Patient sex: F
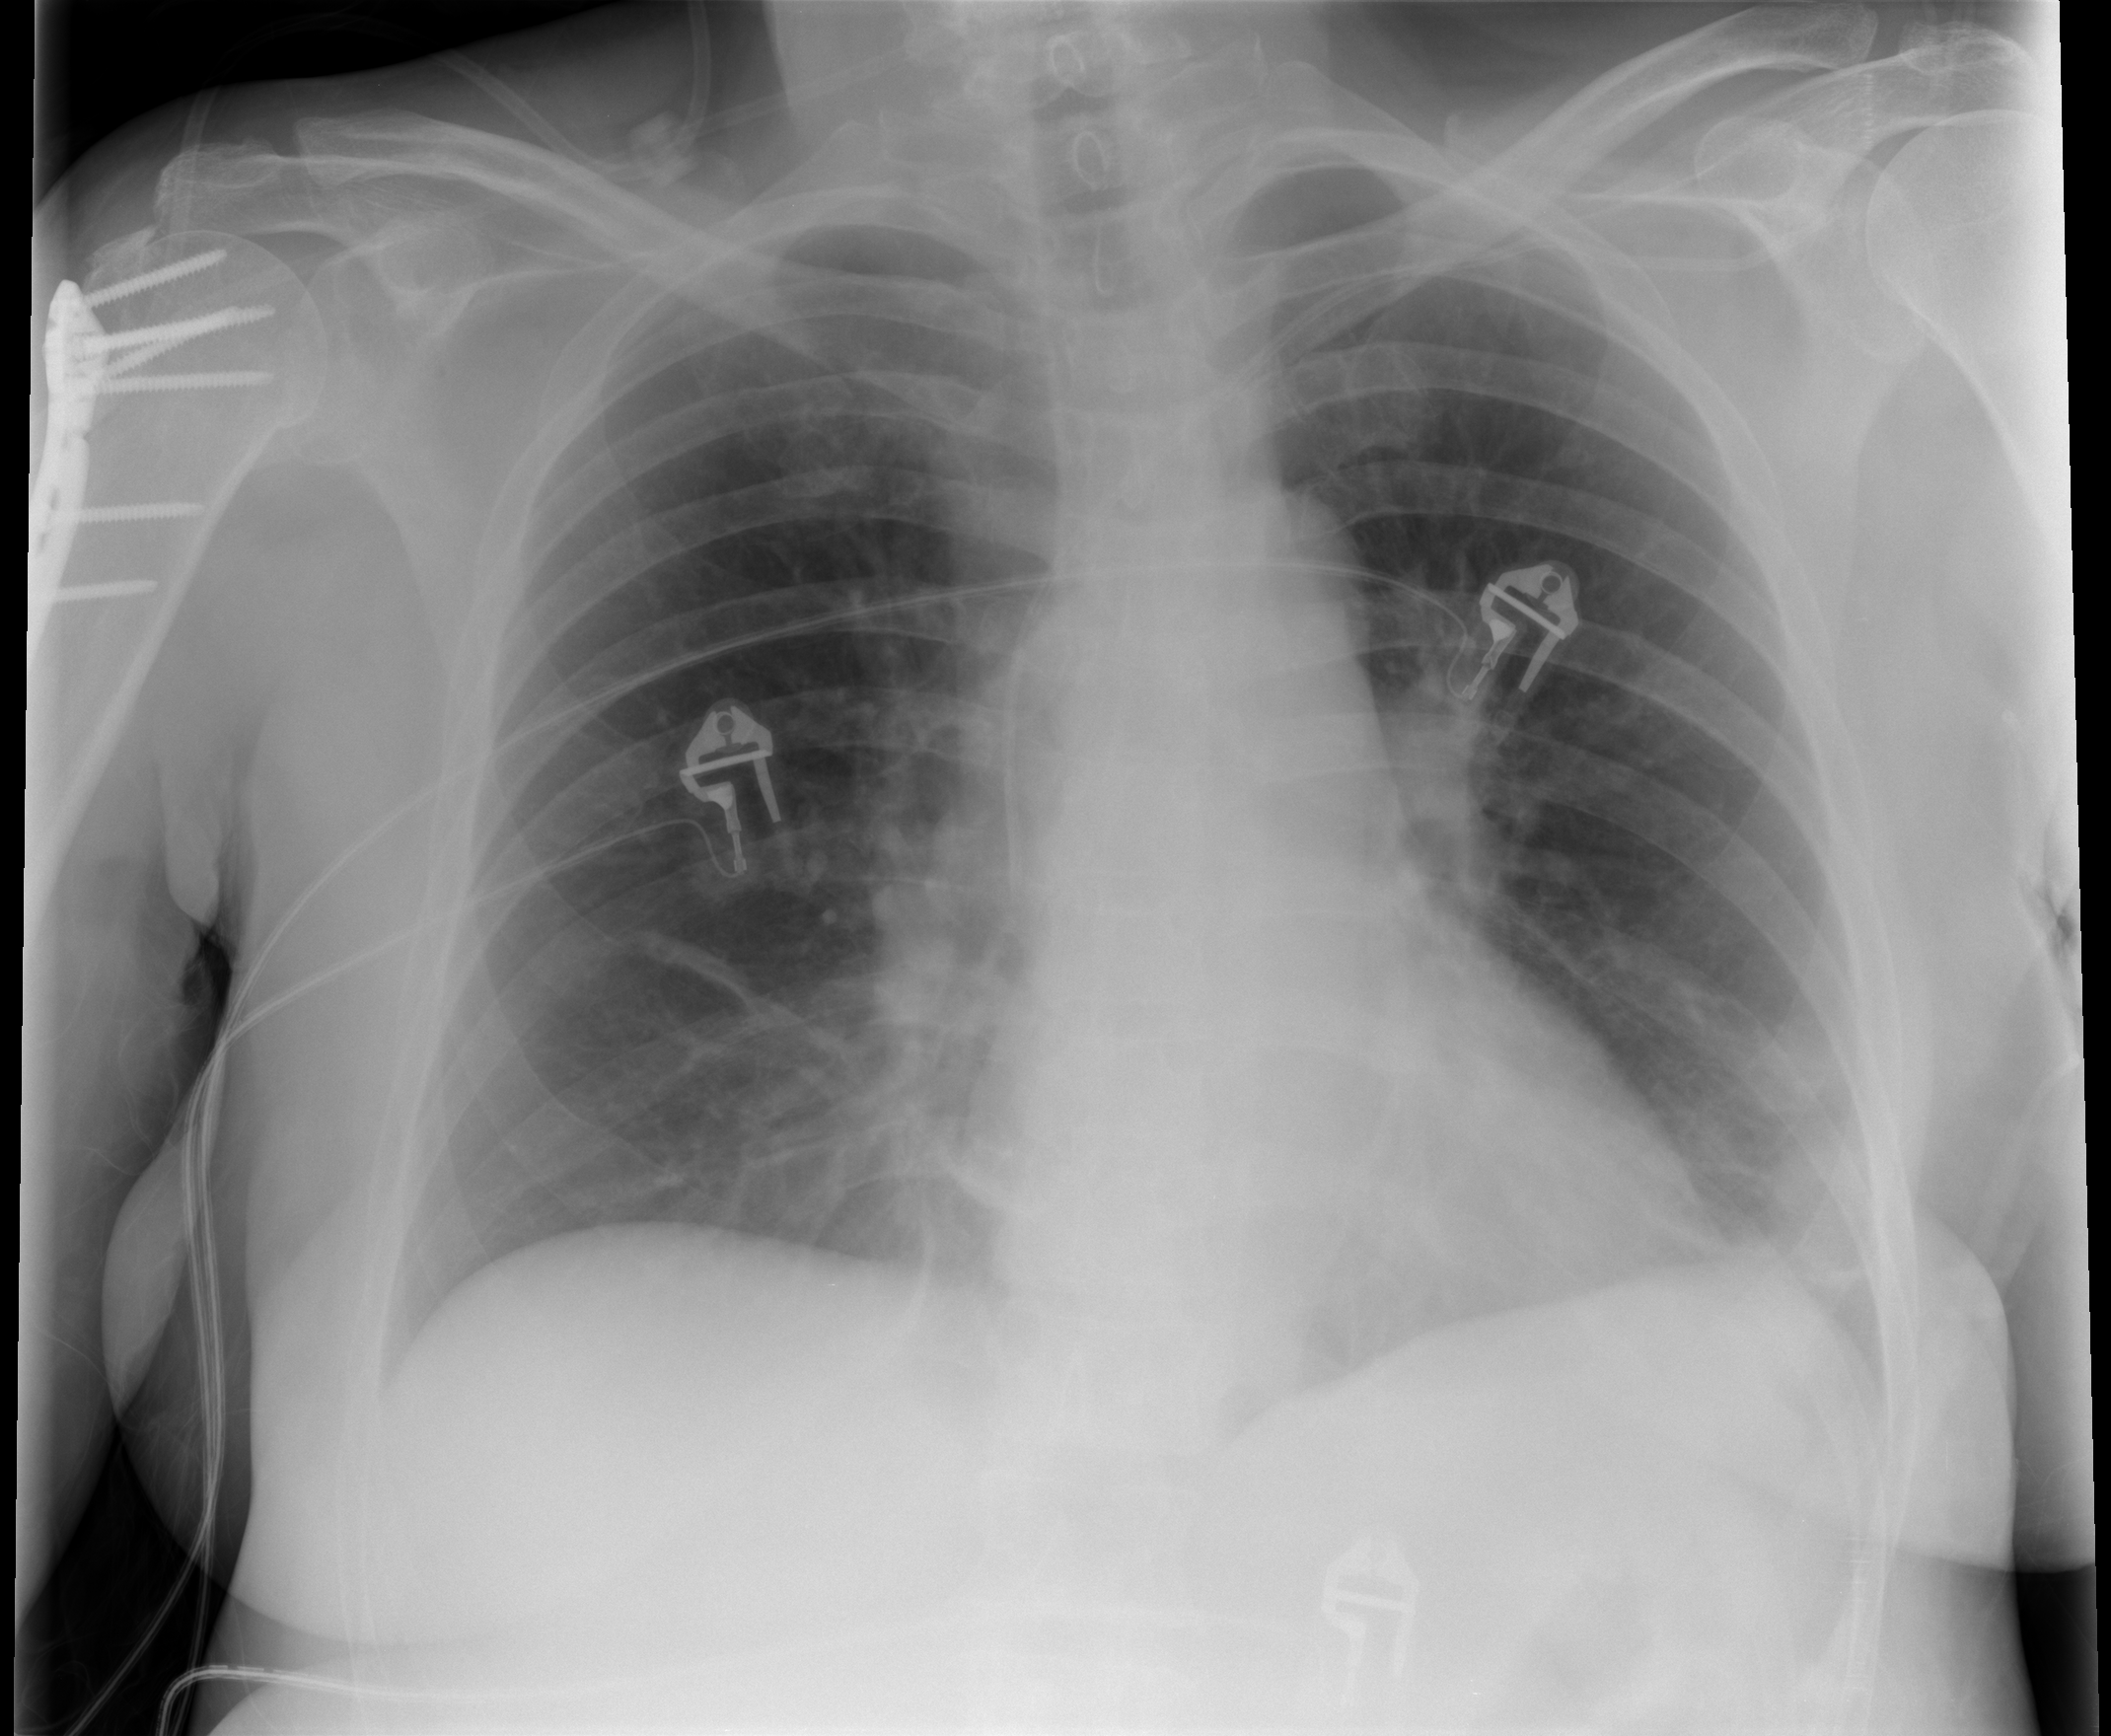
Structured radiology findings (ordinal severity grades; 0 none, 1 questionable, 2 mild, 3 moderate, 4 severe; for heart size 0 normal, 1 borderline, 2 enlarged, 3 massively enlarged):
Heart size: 0
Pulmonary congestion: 1
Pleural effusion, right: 0
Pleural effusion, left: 0
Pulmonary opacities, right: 1
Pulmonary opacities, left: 0
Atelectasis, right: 2
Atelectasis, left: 1